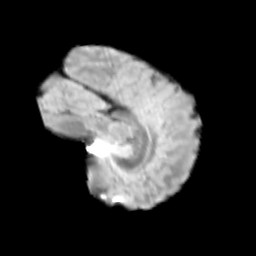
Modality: T2w
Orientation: sagittal
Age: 9
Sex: male
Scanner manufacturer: siemens
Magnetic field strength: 3 T
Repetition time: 3.8 s
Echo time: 0.07 s